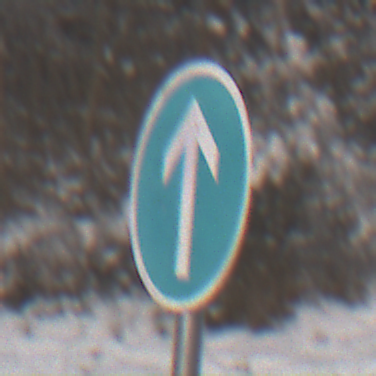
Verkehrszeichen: VorgeschriebeneFahrtrichtungGeradeaus
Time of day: MorningAfternoon
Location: Outdoor (Nature)
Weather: PartlyCloudy
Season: Winter
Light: Natural